Question: And how can I change it? The top one is Firefox, Chrome, and Safari treat the caption background image. The bottom one is how IE treats the caption background image.
Here is the code for the images on my web page (I use an image slide show tool I found online):
'''
<a href="BlogPosts.aspx" id="iview"> <!--When making a slide show, make sure the ID property is set to "iview" -->
<!-- Slide 1 -->
<div data-iview:image="placeImages/FLASH1-Ephesus.jpg">
<!-- Caption 1 -->
<div class="iview-caption" data-x="400" data-y="400" data-transition="wipeRight" data-speed="700"><h3>The Library at Celsus</h3>Ephesus, Turkey</div>
</div>
<!-- Slide 2 -->
<div data-iview:image="placeImages/FLASH2-HAGIA.jpg">
<!-- Caption 2 -->
<div class="iview-caption" data-x="100" data-y="400" data-transition="wipeRight" data-speed="700"><h3>Hagia Sophia</h3>Istanbul, Turkey</div></div>
<!-- Slide 3 -->
<div data-iview:image="placeImages/FLASH3-Bosphorus.jpg">
<!-- Caption 3 -->
<div class="iview-caption" data-x="400" data-y="100" data-transition="wipeRight" data-speed="700"><h3>The Bosphorus Straits</h3>Istanbul, Turkey</div></div>
<!-- Slide 4 -->
<div href="About.aspx" data-iview:image="placeImages/FLASH4-BlueMosque.jpg">
<!-- Caption 4 -->
<div class="iview-caption" data-x="400" data-y="50" data-transition="wipeRight" data-speed="700"><h3>The Blue Mosque</h3>Istanbul, Turkey</div></div>
<!-- Slide 5 -->
<div data-iview:image="placeImages/FLASH5-Sirince.jpg">
<!-- Caption 5 -->
<div class="iview-caption" data-x="100" data-y="100" data-transition="wipeRight" data-speed="700"><h3>Sirince Village</h3>Sirince, Turkey</div></div>
</a>
'''
Here is the relevant code in the couple of stylesheets the slideshow tool uses:
skin 1/style.css:
'''
.iview-caption {
background: url('../../img/caption-bg.png');
color: #FFF;
border-radius: 7px;
padding: 10px;
font-family: Verdana;
font-size: 12px;
text-shadow: #000 1px 1px 0px;
}
'''
And here is the main stylesheet for the slideshow tool:
iview.css
'''
.iview-caption {
position: absolute;
z-index: 4;
overflow: hidden;
cursor: default;
}
'''
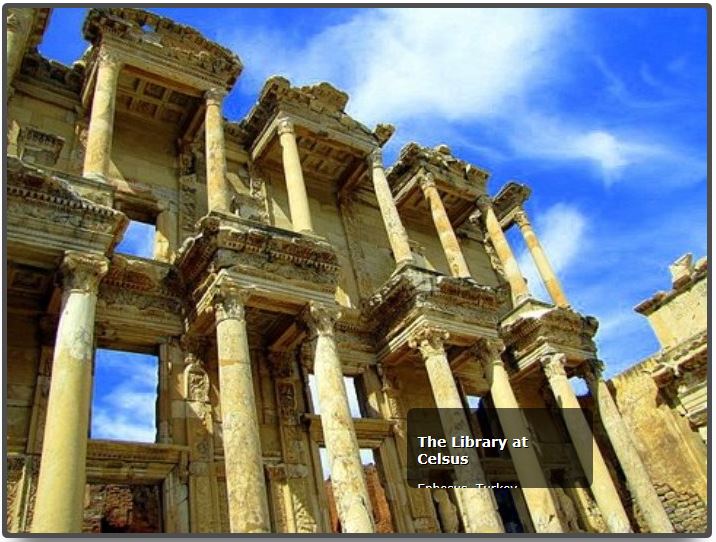
Answer: You can set the text to not wrap in css.
'''
.iview-caption {
...
white-space: nowrap;
}
'''